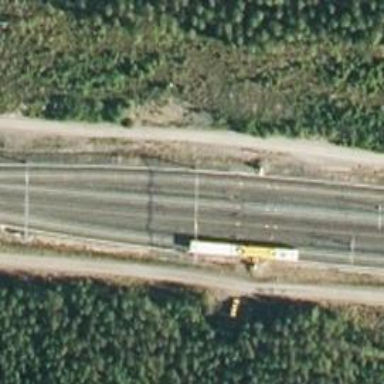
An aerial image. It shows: Rail siding with electrified contact lines.